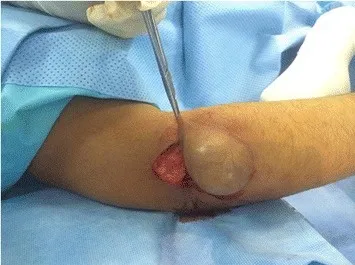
Peroperative image showing careful pericystectomy.
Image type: medical_photograph (other_medical_photograph)